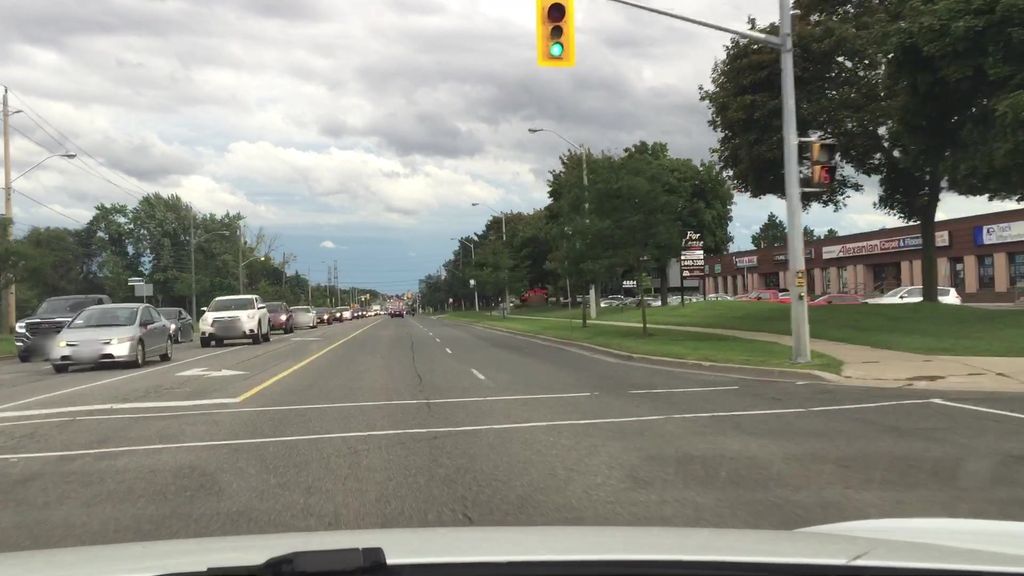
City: toronto